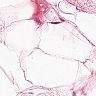
Metastatic tissue present: no